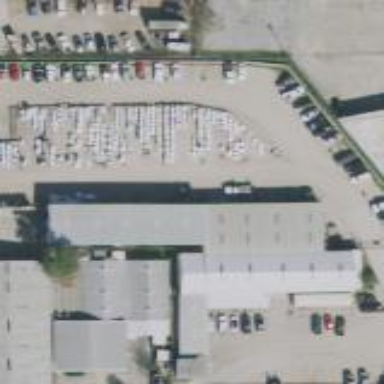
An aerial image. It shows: Commercial building.